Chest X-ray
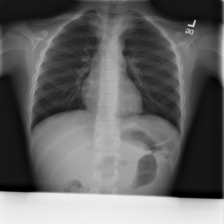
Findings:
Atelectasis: negative
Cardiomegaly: negative
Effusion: negative
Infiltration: negative
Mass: negative
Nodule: negative
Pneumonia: negative
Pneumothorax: negative
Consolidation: negative
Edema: negative
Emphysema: negative
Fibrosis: negative
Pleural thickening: negative
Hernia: negative